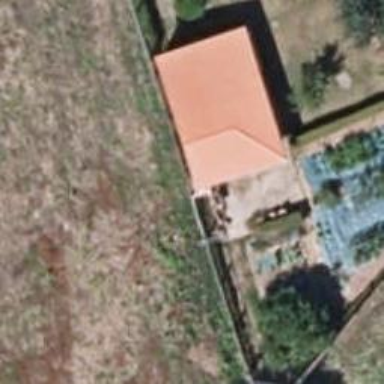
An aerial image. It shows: Shed building.